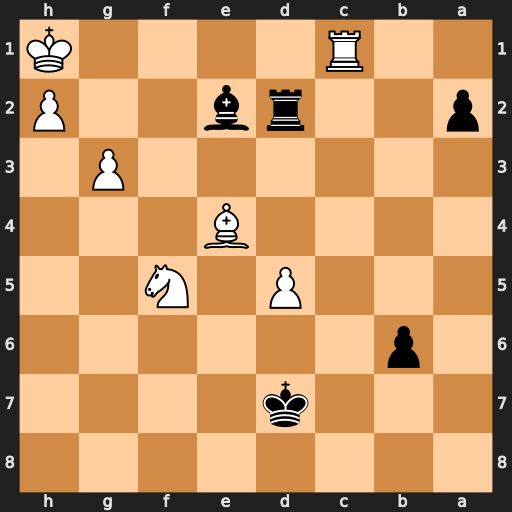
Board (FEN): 8/3k4/1p6/3P1N2/4B3/6P1/p2rb2P/2R4K
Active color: b
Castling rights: -
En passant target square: -
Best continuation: Rd1+ Rxd1 Bxd1